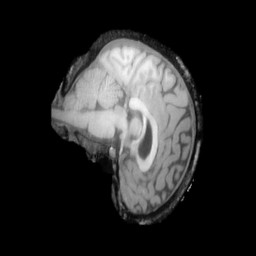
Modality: T1w
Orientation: sagittal
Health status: ill
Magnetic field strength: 3 T